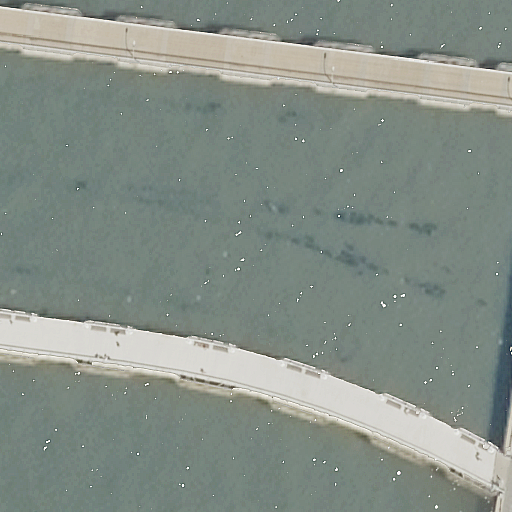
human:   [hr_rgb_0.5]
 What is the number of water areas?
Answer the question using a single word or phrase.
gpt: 1

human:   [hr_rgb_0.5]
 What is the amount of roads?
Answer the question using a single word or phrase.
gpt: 2

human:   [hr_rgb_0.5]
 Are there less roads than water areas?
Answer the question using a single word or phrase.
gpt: no

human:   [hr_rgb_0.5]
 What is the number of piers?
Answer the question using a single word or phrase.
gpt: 1

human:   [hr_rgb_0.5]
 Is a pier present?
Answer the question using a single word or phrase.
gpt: yes

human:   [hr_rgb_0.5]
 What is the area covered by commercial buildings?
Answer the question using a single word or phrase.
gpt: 0m2

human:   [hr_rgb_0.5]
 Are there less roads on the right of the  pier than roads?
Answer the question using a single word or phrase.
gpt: no

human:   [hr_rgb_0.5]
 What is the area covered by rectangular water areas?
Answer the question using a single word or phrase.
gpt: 0m2

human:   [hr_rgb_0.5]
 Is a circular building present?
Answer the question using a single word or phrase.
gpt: no

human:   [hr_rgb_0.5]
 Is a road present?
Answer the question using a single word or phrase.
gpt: yes

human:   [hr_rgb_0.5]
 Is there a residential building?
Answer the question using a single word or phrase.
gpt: no

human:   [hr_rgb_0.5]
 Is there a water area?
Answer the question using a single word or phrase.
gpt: yes

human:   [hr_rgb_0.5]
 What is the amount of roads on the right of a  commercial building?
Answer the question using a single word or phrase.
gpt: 0

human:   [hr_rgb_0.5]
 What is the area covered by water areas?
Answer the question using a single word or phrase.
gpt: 10573m2

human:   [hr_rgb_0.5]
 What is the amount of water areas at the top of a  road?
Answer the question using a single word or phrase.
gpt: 0

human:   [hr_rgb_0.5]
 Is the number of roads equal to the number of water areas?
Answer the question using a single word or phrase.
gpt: no

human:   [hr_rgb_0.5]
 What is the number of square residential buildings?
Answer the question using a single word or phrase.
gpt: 0

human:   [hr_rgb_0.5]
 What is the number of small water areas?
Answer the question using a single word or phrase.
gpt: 0

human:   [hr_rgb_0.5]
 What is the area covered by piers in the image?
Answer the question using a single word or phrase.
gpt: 1030m2

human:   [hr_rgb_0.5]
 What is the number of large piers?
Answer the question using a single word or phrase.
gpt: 1

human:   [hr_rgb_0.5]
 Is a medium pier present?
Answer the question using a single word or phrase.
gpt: no

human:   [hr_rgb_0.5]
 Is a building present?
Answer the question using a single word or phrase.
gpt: no

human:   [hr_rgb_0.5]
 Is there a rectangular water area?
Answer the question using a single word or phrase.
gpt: no

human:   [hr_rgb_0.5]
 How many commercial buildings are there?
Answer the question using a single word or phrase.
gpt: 0

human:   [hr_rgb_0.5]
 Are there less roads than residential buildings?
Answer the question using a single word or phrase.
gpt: no

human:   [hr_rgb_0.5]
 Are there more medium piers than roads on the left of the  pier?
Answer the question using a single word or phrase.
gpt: no

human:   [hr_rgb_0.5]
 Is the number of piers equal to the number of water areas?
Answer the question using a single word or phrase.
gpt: yes

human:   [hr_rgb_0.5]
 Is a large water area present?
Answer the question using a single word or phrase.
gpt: yes

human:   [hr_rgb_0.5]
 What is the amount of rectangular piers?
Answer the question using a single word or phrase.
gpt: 0

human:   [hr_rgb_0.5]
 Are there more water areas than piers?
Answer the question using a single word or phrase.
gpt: no

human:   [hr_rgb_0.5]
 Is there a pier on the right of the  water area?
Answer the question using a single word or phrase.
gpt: no

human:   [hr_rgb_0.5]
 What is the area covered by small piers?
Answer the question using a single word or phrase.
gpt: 0m2

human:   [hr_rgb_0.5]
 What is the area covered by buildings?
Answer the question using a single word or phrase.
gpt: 0m2

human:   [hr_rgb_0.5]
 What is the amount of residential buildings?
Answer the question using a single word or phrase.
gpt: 0

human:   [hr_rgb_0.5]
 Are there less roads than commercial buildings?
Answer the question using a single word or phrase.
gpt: no

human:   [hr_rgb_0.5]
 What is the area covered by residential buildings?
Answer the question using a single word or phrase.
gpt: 0m2

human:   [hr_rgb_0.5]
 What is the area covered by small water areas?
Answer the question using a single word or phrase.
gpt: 0m2

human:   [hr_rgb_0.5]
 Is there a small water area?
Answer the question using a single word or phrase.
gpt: no

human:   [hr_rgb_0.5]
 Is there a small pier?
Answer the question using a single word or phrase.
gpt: no

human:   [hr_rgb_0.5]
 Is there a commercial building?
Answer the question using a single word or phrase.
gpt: no

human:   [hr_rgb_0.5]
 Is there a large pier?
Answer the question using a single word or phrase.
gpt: yes

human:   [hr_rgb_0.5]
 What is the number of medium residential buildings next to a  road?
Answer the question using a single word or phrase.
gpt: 0

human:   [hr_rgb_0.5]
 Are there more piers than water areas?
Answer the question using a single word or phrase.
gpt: no

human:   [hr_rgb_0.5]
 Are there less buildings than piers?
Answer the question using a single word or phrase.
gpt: yes

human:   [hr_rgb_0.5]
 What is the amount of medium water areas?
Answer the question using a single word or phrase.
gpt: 0

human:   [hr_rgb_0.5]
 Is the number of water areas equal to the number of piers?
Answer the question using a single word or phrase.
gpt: yes

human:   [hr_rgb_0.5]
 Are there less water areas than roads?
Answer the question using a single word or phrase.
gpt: yes

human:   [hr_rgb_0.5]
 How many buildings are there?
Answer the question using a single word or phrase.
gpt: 0

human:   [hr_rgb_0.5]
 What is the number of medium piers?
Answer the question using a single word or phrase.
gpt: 0

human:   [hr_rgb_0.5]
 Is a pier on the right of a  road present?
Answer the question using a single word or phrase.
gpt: no

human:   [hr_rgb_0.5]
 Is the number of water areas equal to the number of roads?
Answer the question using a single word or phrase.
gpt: no

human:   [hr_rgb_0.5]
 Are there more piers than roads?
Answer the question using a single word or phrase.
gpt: no

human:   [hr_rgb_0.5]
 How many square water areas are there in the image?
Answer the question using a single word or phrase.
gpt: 0

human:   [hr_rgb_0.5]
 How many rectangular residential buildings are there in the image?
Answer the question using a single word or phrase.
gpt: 0

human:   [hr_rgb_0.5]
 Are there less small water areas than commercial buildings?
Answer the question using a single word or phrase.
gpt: no

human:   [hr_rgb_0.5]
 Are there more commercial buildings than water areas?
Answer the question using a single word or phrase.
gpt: no

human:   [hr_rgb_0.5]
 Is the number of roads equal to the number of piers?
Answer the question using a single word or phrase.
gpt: no

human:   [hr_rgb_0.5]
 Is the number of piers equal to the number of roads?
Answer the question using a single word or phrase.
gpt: no

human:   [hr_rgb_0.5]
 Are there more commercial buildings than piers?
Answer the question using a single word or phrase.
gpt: no

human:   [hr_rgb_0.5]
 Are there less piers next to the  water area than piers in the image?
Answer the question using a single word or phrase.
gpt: no

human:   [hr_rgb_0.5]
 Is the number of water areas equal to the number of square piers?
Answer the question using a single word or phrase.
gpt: no

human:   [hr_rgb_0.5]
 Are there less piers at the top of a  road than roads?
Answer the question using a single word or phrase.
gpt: yes

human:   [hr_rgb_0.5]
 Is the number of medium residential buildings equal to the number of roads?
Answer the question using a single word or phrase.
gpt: no

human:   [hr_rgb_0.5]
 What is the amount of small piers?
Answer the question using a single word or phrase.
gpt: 0